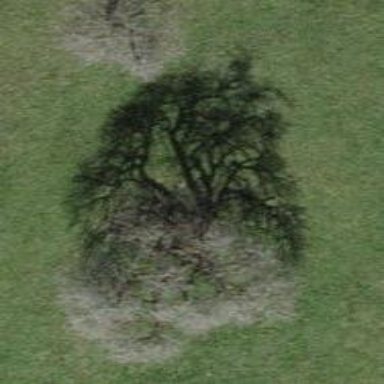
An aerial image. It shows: Urban area featuring tree as natural element.